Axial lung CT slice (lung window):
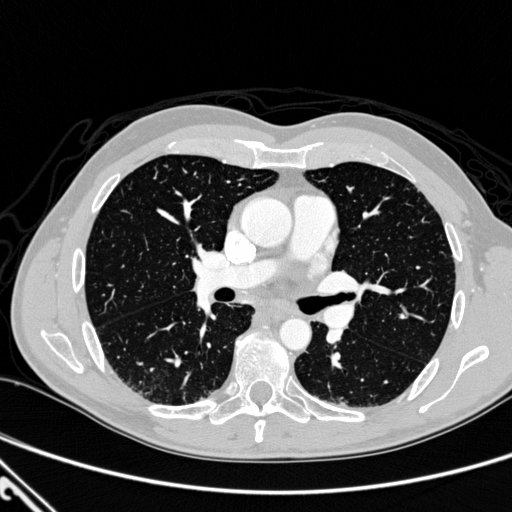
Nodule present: no